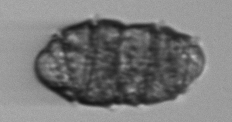
Label: Margalefidinium